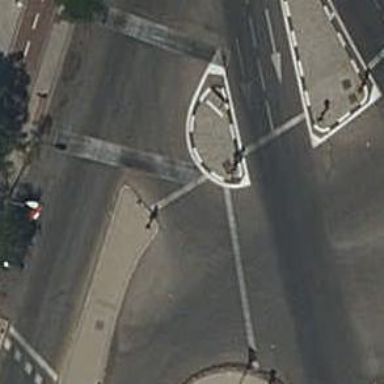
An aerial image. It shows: Road with traffic signals.